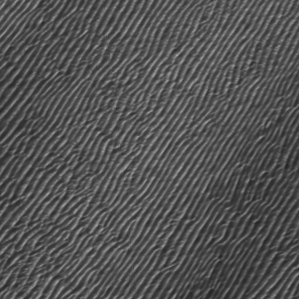
Label: frost